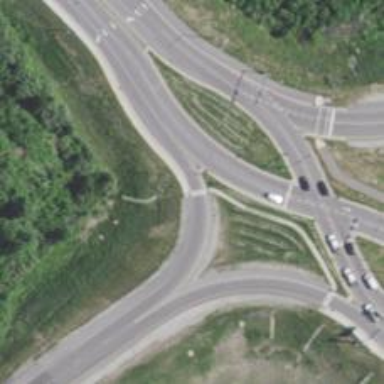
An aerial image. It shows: Asphalt motorway link with diverging diamond interchange (DDI) junction.